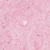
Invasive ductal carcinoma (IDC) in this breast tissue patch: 0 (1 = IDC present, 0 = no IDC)